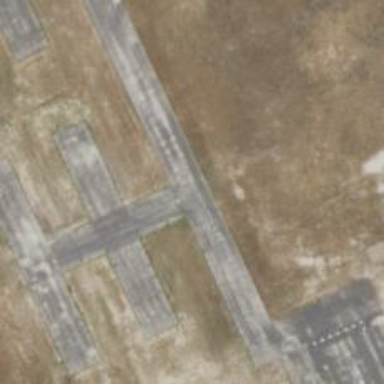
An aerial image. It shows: View of taxiway at the airport.